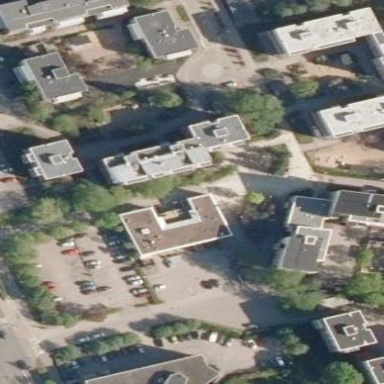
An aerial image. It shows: Square.